Interaction volume radius: 10 \u00c5
Interaction volume height: 15 \u00c5
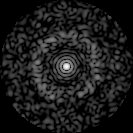
Disorder parameter: 0.7935